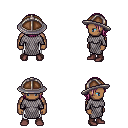
a pixel art fantasy rpg character, male body template, human, dark skin, chain mail, white pants, pink long bangs hairstyle, chain helm, maroon shoes, four views (front, back, left, right), 2x2 character sprite sheet, small pixel art, hard edges, no anti-aliasing